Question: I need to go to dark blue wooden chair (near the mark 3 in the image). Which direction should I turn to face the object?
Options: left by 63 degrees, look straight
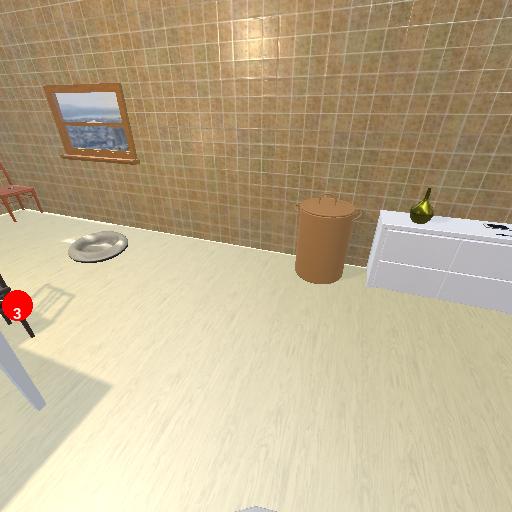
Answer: left by 63 degrees